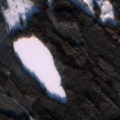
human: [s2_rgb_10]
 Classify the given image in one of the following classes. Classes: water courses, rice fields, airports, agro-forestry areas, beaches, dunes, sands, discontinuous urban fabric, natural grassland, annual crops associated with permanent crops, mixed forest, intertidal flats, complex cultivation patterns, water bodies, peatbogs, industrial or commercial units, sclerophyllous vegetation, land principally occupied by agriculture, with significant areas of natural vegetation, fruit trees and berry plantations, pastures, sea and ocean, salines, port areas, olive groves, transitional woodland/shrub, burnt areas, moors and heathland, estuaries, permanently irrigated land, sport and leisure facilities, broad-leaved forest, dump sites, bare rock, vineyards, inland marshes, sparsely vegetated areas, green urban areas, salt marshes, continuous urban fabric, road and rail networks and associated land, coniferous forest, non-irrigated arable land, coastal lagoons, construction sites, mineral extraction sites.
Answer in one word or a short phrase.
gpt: coniferous forest, transitional woodland/shrub